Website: macys
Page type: delivery-shipping
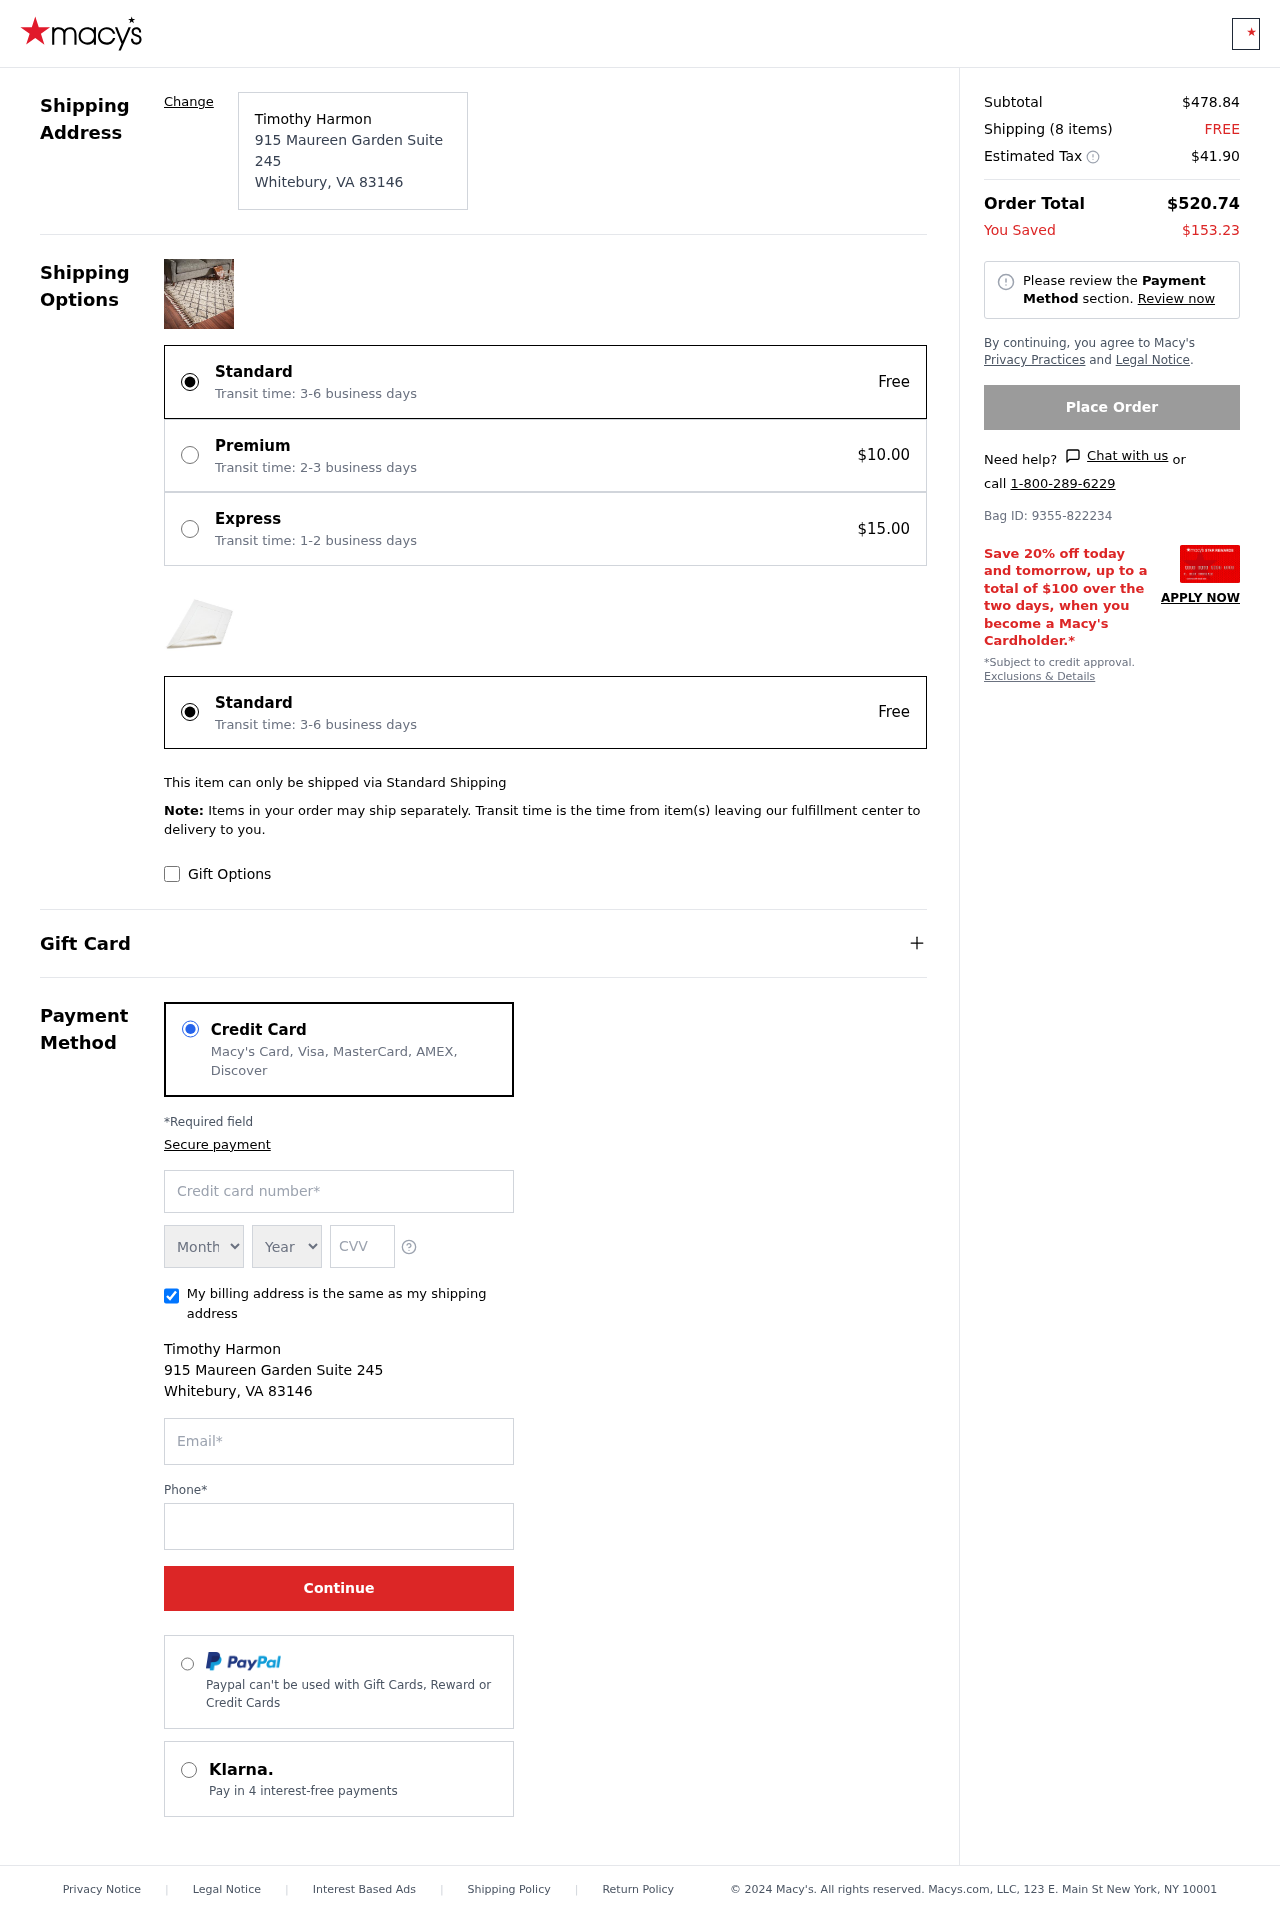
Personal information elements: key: PII_CARD_EXPIRY_MONTH
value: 05
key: PII_CARD_EXPIRY_YEAR
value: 30
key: PII_CITY
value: Whitebury
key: PII_CITY_STATE_ZIP
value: Whitebury, VA 83146
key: PII_FULLNAME
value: Timothy Harmon
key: PII_POSTCODE
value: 83146
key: PII_STATE_ABBR
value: VA
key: PII_STREET
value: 915 Maureen Garden Suite 245
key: PII_CARD_NUMBER
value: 2495 9589 0681 6043
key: PII_CARD_CVV
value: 571
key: PII_EMAIL
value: timothy_harmon@hotmail.com
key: PII_PHONE
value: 4742889484
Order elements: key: ORDER_SUBTOTAL
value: $478.84
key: ORDER_NUM_ITEMS
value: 8
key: ORDER_SHIPPING_COST
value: FREE
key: ORDER_TAX
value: $41.90
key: ORDER_TOTAL
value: $520.74
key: ORDER_SAVINGS
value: $153.23
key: ORDER_BAG_ID
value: Bag ID: 9355-822234